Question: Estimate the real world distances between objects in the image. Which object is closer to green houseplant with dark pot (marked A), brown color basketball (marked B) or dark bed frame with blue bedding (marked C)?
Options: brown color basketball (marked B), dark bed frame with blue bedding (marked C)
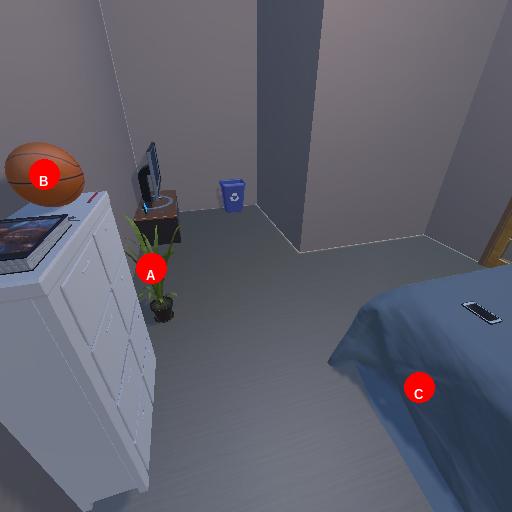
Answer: brown color basketball (marked B)